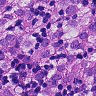
Metastatic tissue present: yes